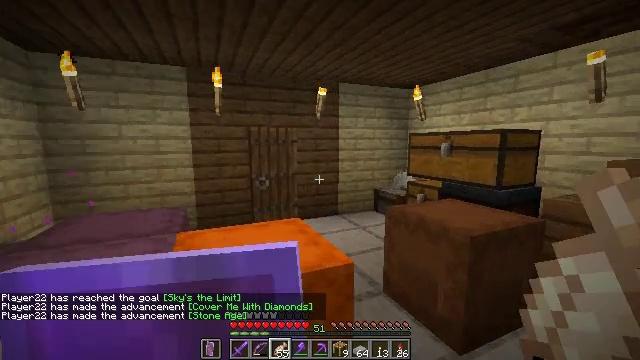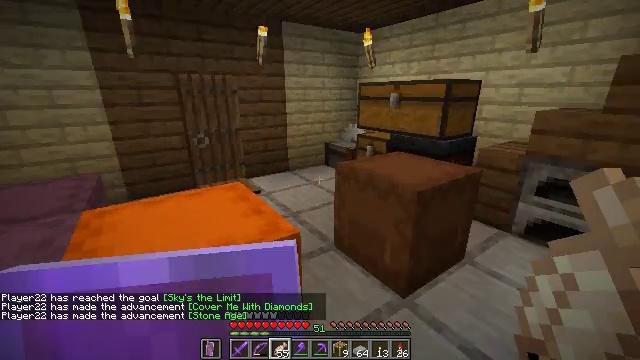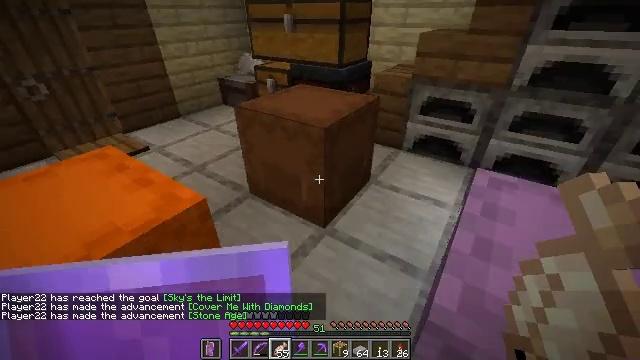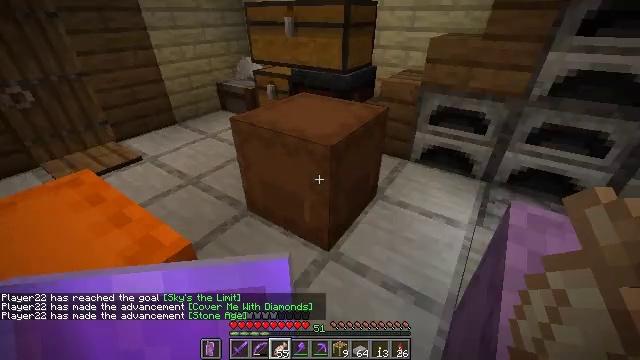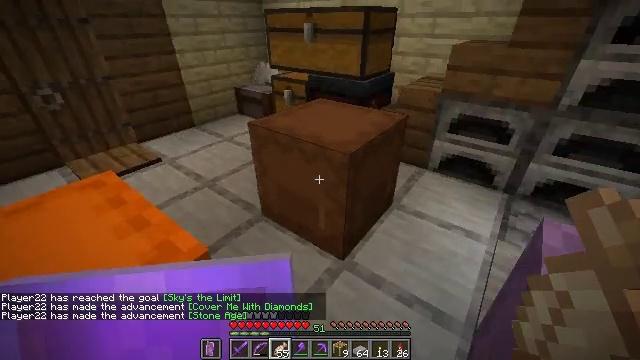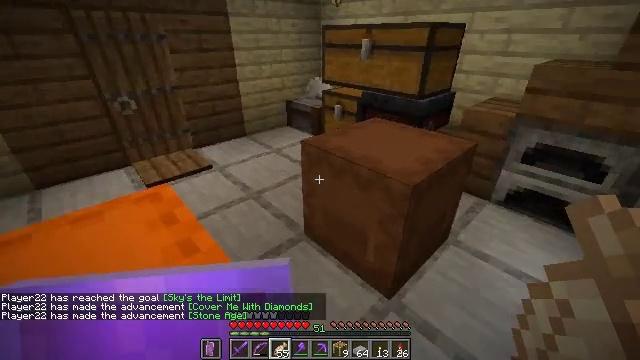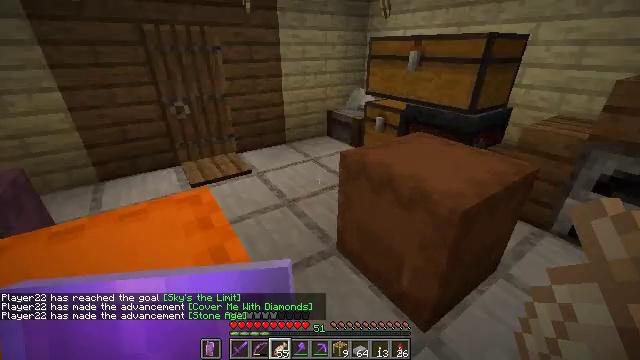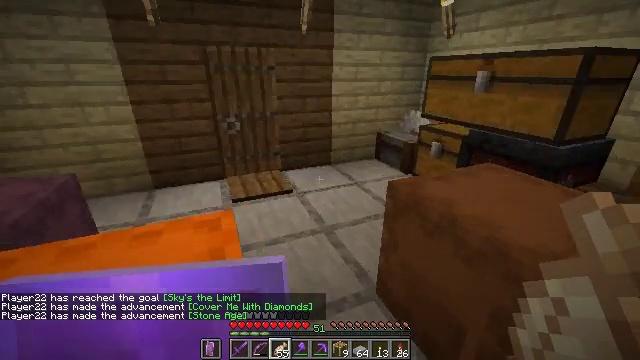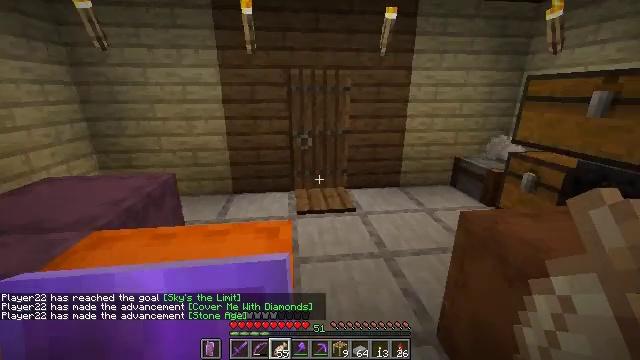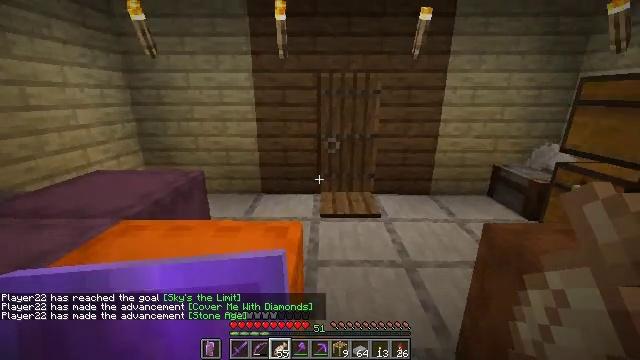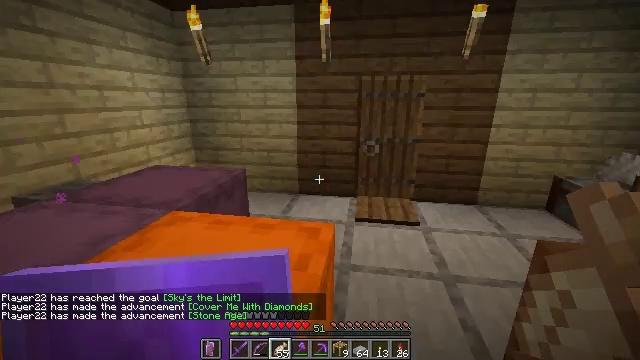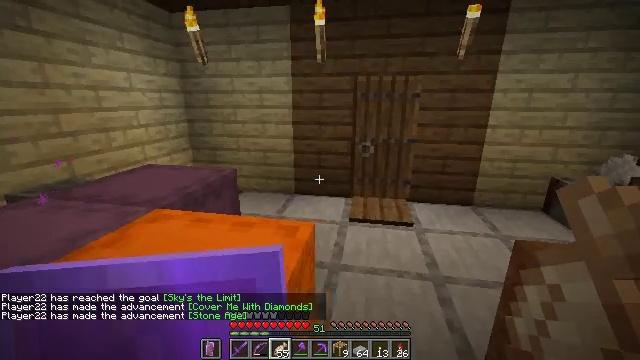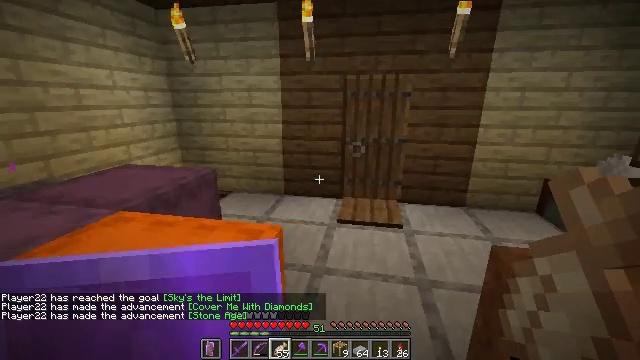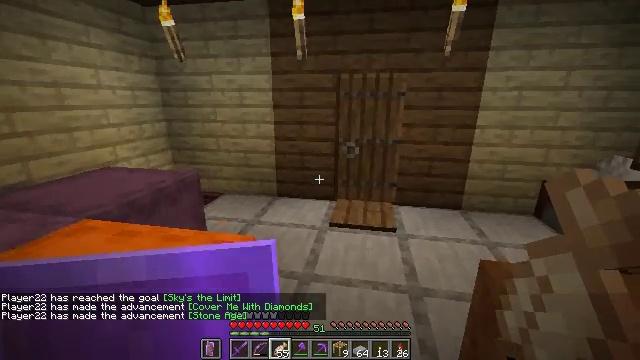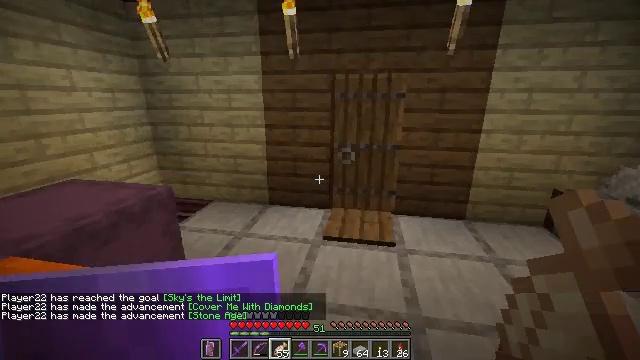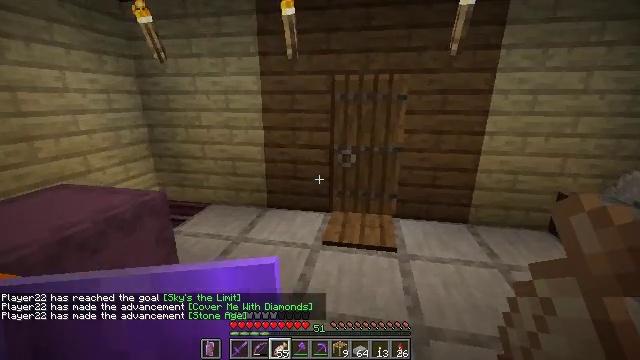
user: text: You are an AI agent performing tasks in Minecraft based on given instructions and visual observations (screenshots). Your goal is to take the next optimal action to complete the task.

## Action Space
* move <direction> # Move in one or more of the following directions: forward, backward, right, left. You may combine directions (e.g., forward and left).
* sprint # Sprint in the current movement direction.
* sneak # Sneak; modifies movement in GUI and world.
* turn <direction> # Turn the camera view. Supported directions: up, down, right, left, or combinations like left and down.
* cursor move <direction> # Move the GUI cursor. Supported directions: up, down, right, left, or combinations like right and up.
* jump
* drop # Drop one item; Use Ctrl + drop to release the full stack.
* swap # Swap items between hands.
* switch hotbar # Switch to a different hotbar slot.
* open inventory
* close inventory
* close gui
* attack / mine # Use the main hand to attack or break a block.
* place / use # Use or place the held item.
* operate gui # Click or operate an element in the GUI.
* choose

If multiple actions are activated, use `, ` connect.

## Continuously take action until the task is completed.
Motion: motion action
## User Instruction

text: Hunt mobs.
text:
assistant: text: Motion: move forward, turn right and down
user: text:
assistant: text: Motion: move forward, turn right and down
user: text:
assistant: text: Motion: move forward
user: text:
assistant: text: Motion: move forward, turn left and up
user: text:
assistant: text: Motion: move forward, turn left and up
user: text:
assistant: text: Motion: move forward, turn left and up
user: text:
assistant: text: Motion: move forward, turn left and up
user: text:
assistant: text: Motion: move forward, turn left and up
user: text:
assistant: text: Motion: move forward and move right, turn left
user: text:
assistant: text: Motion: move forward and move right, turn left
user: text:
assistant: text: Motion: move forward and move right
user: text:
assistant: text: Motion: move forward and move right
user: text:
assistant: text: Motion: move forward
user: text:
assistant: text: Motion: move forward
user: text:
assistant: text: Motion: move forward
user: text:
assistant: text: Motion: move forward, turn right and up
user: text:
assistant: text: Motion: move forward and move right, turn right
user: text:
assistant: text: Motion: move forward and move right
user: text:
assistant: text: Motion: move forward and move right
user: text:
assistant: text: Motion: move forward
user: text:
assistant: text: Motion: move forward, turn left
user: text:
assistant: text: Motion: move forward
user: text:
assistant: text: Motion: move forward
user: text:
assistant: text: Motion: move forward
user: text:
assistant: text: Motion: move forward, turn right and up
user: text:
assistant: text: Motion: move forward, turn right and up
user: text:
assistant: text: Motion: move forward, turn right and up
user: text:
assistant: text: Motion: move forward, turn right
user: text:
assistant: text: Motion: move forward, use / place
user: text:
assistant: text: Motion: move forward, use / place